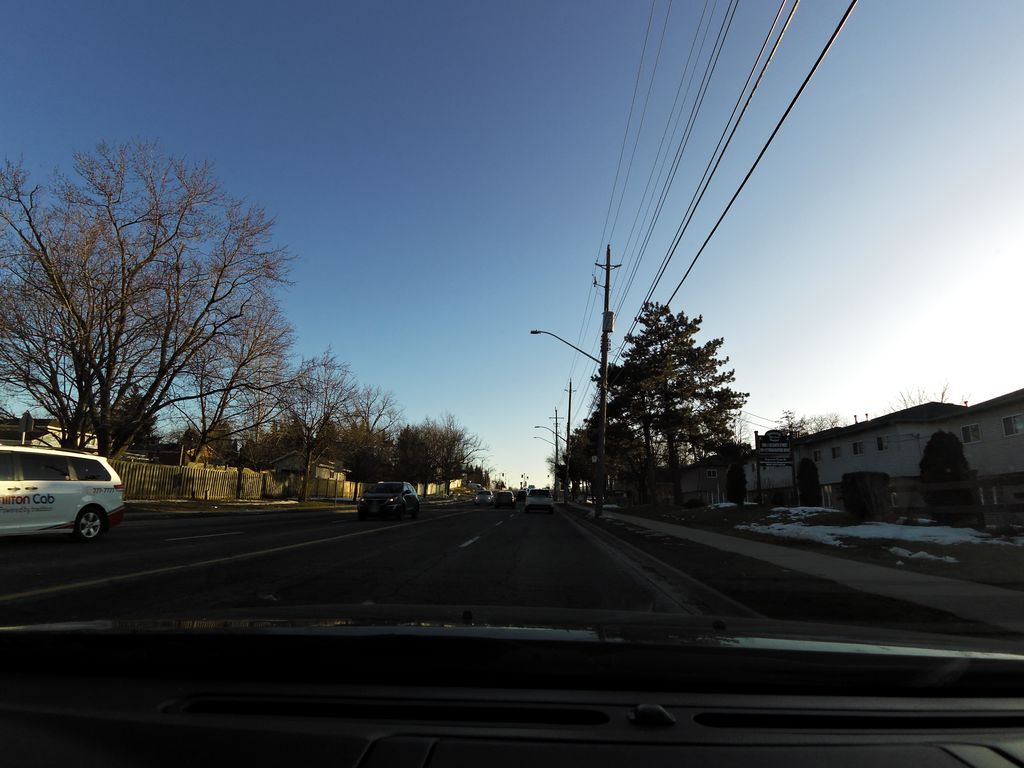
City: hamilton